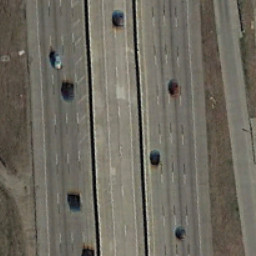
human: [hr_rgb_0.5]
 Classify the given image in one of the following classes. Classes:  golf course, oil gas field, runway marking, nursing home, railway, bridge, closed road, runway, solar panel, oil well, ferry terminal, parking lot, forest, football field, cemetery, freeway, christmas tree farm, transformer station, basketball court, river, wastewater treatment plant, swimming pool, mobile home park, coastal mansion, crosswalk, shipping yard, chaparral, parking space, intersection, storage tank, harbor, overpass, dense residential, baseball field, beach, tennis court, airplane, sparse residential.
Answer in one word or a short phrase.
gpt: freeway